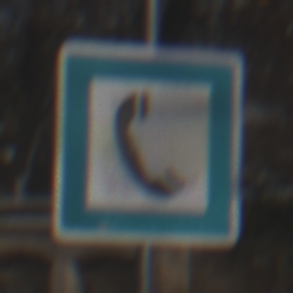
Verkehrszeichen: Fernsprecher
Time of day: MorningAfternoon
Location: Outdoor (Special)
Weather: Clear
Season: Winter
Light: Natural